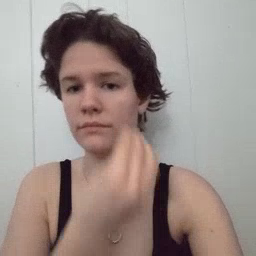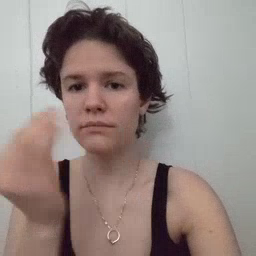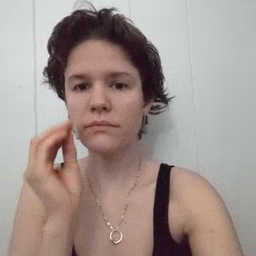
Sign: flower